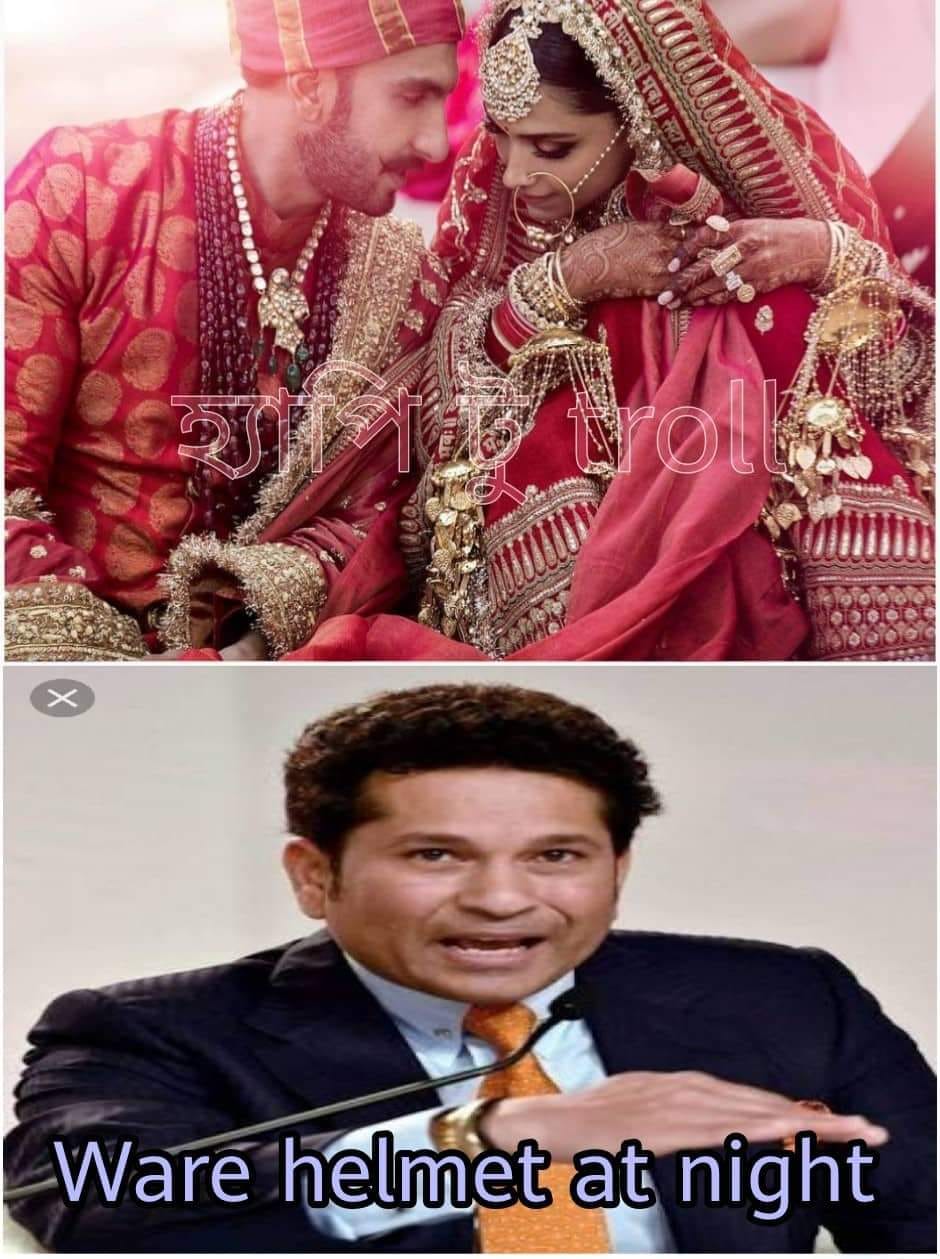
Caption: Ware helmet at night
Label: hate